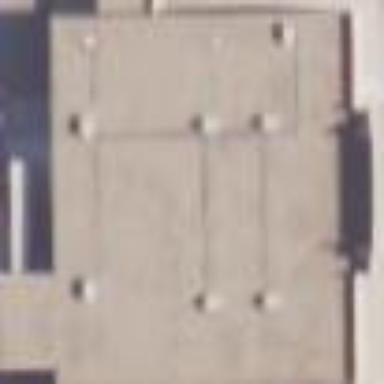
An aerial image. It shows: Building.